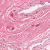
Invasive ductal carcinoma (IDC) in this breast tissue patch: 0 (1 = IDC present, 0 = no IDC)